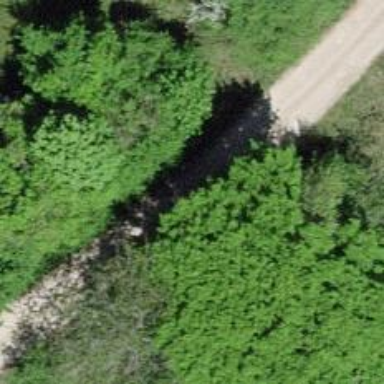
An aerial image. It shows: Well-maintained track road of grade 1.